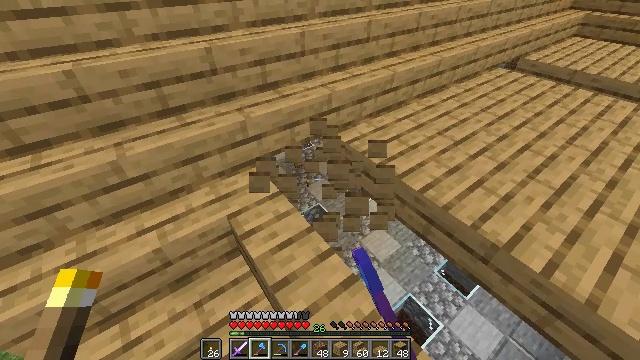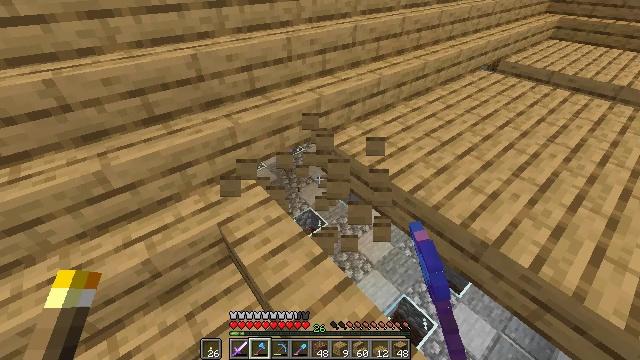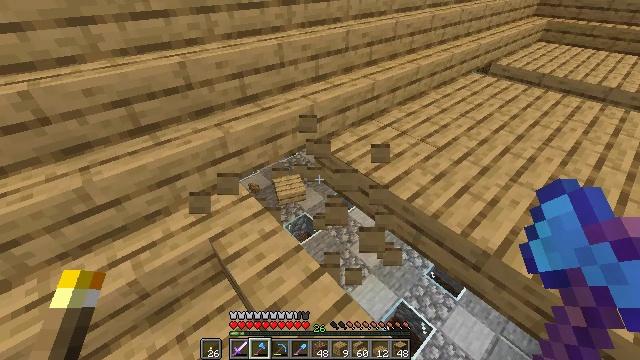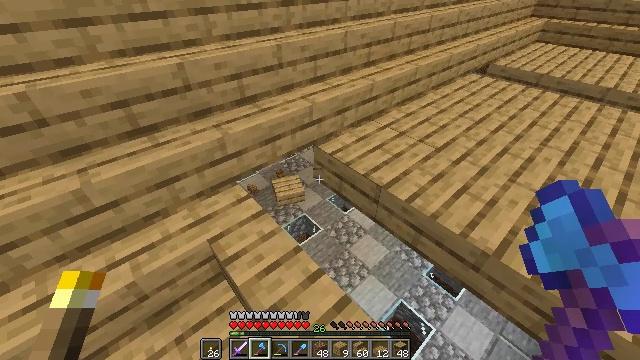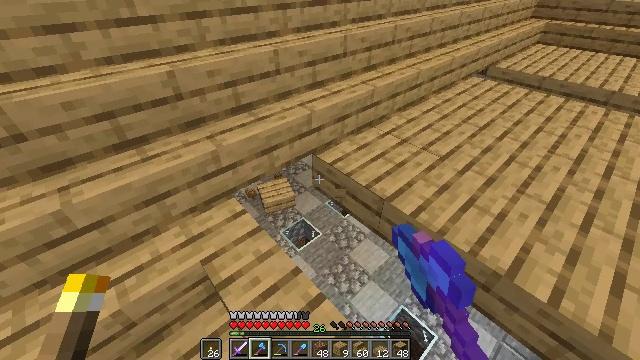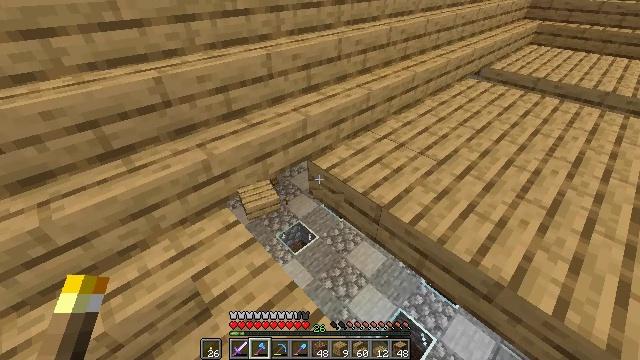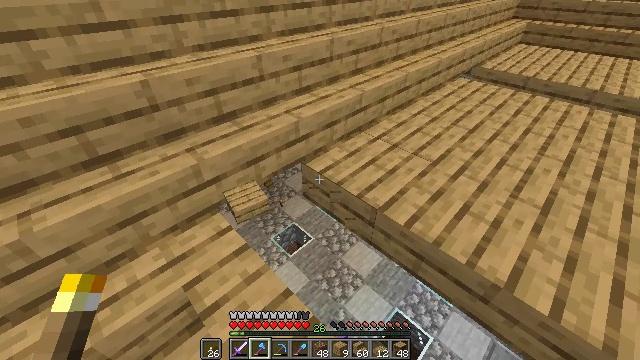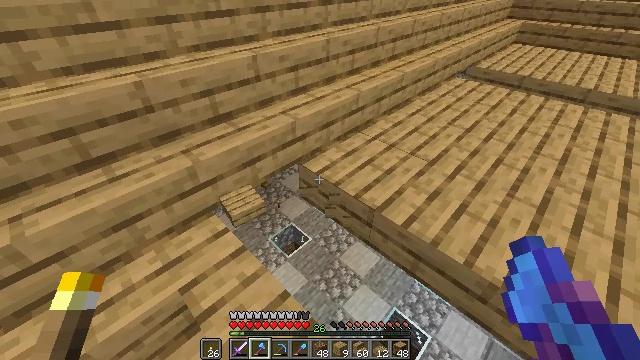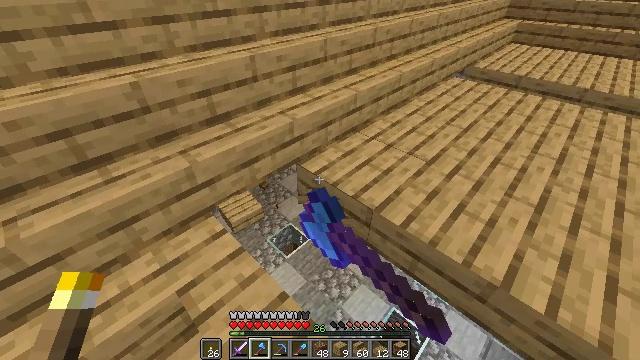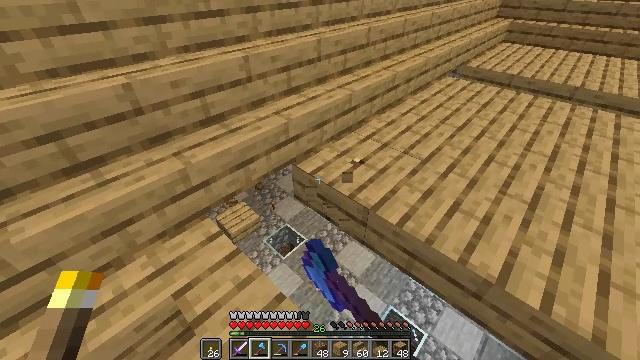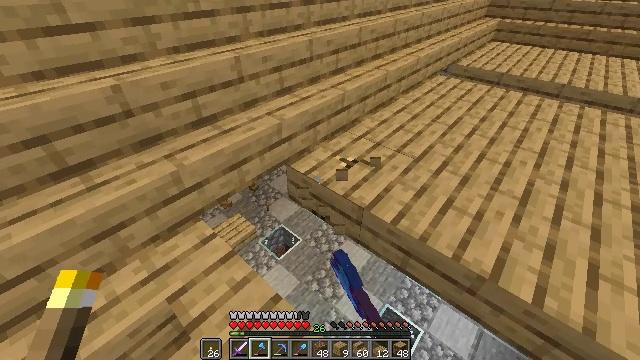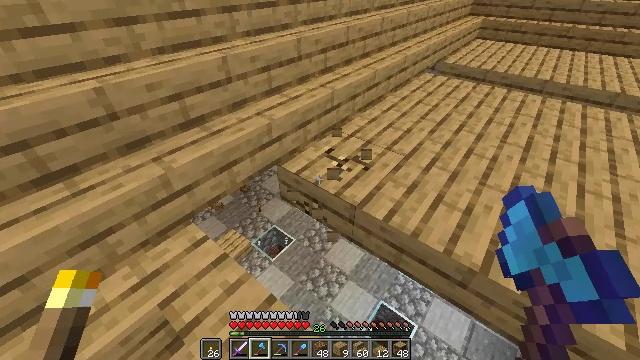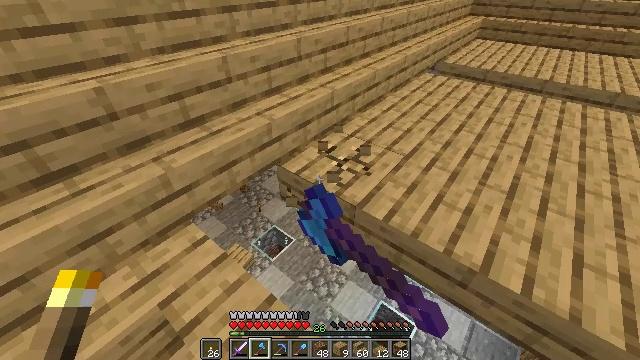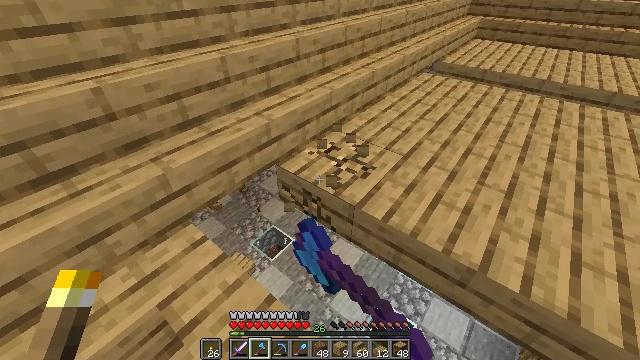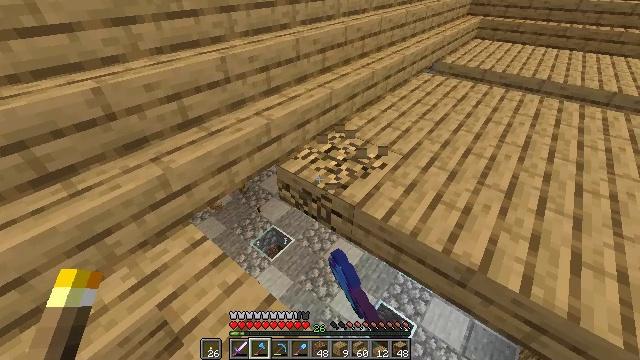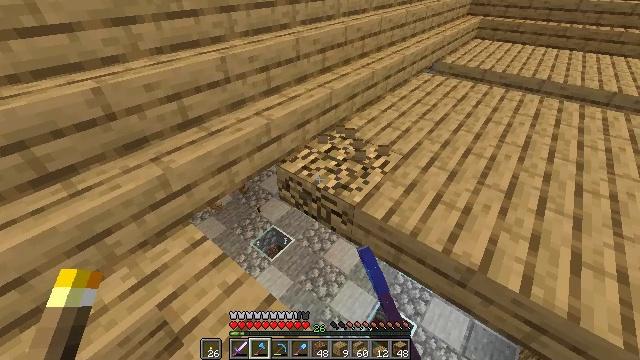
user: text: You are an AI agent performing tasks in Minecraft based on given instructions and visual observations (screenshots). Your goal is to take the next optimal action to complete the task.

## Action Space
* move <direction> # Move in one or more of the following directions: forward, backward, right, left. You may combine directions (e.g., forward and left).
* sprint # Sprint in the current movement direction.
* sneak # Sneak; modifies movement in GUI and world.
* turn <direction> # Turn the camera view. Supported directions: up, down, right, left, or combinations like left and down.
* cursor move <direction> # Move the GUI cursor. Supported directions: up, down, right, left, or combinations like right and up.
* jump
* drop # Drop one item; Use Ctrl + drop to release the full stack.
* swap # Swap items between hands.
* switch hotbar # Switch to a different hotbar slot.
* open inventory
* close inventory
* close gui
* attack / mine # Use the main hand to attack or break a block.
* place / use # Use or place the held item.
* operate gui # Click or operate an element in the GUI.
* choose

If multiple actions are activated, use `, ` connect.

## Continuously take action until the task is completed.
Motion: motion action
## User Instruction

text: Remove the oak slab to gather resources.
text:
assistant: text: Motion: turn right, attack / mine
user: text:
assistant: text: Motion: move forward, turn right, attack / mine
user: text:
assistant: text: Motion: move forward, attack / mine
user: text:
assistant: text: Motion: attack / mine
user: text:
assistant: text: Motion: turn right, attack / mine
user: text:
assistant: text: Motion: turn right, attack / mine
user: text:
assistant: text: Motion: attack / mine
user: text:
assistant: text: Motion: attack / mine
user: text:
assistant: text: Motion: turn right, attack / mine
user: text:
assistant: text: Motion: turn right, attack / mine
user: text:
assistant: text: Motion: turn right, attack / mine
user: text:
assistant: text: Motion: attack / mine
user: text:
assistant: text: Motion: attack / mine
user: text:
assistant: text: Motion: attack / mine
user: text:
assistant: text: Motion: attack / mine
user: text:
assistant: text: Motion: attack / mine
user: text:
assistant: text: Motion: attack / mine
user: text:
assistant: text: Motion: attack / mine
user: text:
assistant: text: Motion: turn right, attack / mine
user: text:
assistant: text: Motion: turn right, attack / mine
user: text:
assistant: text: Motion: turn right, attack / mine
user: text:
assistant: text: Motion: turn right, attack / mine
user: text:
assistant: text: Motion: turn right, attack / mine
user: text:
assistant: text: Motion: attack / mine
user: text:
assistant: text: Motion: attack / mine
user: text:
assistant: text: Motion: attack / mine
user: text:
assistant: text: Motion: attack / mine
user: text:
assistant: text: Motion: attack / mine
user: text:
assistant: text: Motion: attack / mine
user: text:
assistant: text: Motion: attack / mine